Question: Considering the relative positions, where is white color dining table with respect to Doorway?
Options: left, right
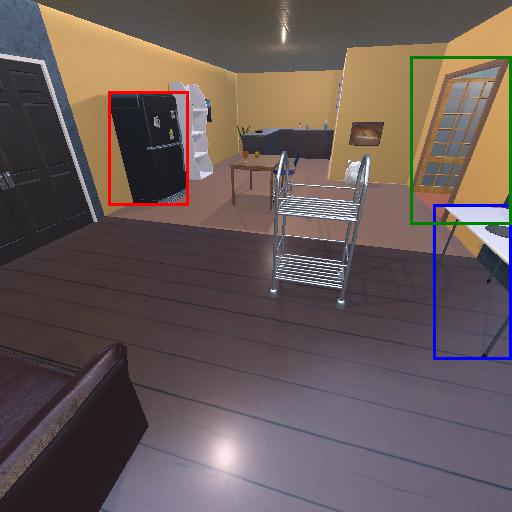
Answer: left